Question: I need to locate a subview vertical align middle in a view without hardcode the top value 150 using constraint programmatically. I wish to achieve something like below:

Below is my code so far, Please advise.
'''
import UIKit
class MainViewController: UIViewController {
var viewInner:UIView = UIView()
var viewOuter:UIView = UIView()
override func viewDidLoad() {
super.viewDidLoad()
viewInner.backgroundColor = UIColor.redColor()
viewOuter.backgroundColor = UIColor.purpleColor()
viewOuter.frame = CGRectMake(100, 100, 400, 400)
viewInner.setTranslatesAutoresizingMaskIntoConstraints(false)
let viewsDictionary = ["viewInner":viewInner]
viewOuter.addSubview(viewInner)
self.view.addSubview(viewOuter)
//Add Constraint
var constOuterH = NSLayoutConstraint.constraintsWithVisualFormat("H:|-10-[viewInner(>=200)]-10-|", options: NSLayoutFormatOptions(0), metrics: nil, views: viewsDictionary)
var constOuterV = NSLayoutConstraint.constraintsWithVisualFormat("V:|-150-[viewInner(100)]", options: NSLayoutFormatOptions(0), metrics: nil, views: viewsDictionary)
viewOuter.addConstraints(constOuterH)
viewOuter.addConstraints(constOuterV)
}
}
'''
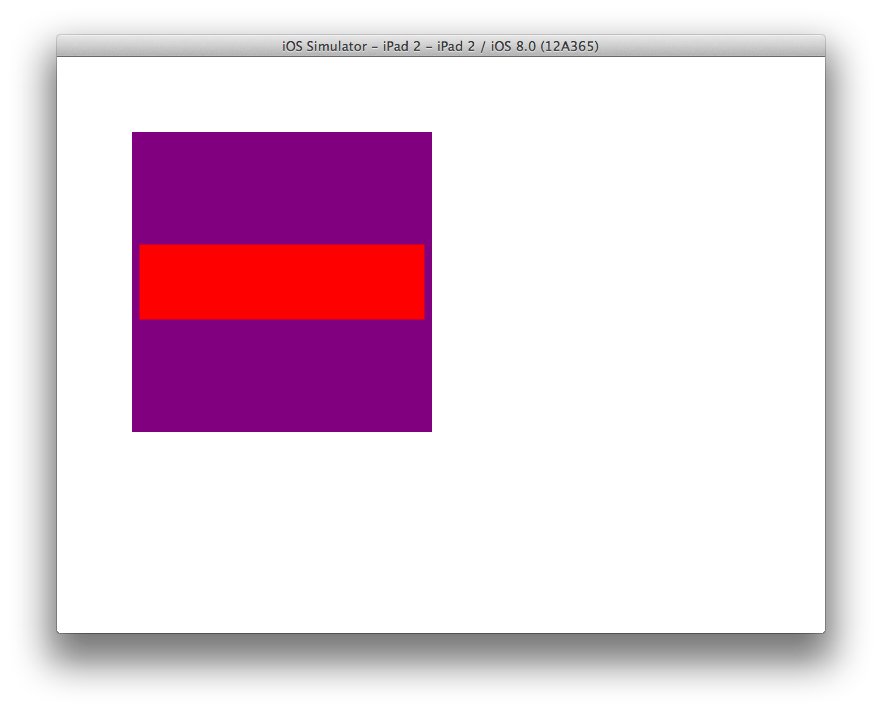
Answer: You need to use the non-visual formatting way of adding constraints:
'''
[self.view addConstraint:[NSlayoutConstraint constraintWithItem:self.viewOuter attribute:NSLayoutAttributeCenterY relateBy:NSLayoutRelationEqual toItem:self.view attribute:NSLayoutAttributeCenterY .......]];
'''
to center align things.
The above type of "relational constraints" (it's what I personally call them) is what I tend to use for specifying relations between two views e.g. center alignment, relative positioning.
Visual Formatting language on the other hand is more useful for pinning views to each other from my own observation.
Here's a demo app:
## ViewController.h
'''
@interface ViewController : UIViewController
@property (nonatomic, strong) UIView *outerView;
@property (nonatomic, strong) UIView *innerView;
@property (nonatomic, strong) NSLayoutConstraint *outerViewHeightConstraint;
@end
'''
## ViewController.m
'''
- (void)viewDidLoad {
[super viewDidLoad];
// Do any additional setup after loading the view, typically from a nib.
[self initViews];
[self initConstraints];
// change height of outerView after 3 seconds
dispatch_after(dispatch_time(DISPATCH_TIME_NOW, (int64_t)(3.0 * NSEC_PER_SEC)), dispatch_get_main_queue(), ^{
[self changeHeight];
});
}
-(void)changeHeight
{
self.outerViewHeightConstraint.constant = 150;
[UIView animateWithDuration:1.0 animations:^{
[self.innerView layoutIfNeeded];
[self.view layoutIfNeeded];
}];
}
-(void)initViews
{
self.outerView = [[UIView alloc] init];
self.outerView.backgroundColor = [UIColor purpleColor];
self.innerView = [[UIView alloc] init];
self.innerView.backgroundColor = [UIColor redColor];
[self.outerView addSubview:self.innerView];
[self.view addSubview:self.outerView];
}
-(void)initConstraints
{
self.outerView.translatesAutoresizingMaskIntoConstraints = NO;
self.innerView.translatesAutoresizingMaskIntoConstraints = NO;
id views = @{
@"outerView": self.outerView,
@"innerView": self.innerView
};
// outer view constraints
[self.view addConstraints:[NSLayoutConstraint constraintsWithVisualFormat:@"H:[outerView(300)]" options:0 metrics:nil views:views]];
[self.view addConstraint:[NSLayoutConstraint constraintWithItem:self.outerView attribute:NSLayoutAttributeCenterX relatedBy:NSLayoutRelationEqual toItem:self.view attribute:NSLayoutAttributeCenterX multiplier:1.0 constant:0.0]];
[self.view addConstraint:[NSLayoutConstraint constraintWithItem:self.outerView attribute:NSLayoutAttributeCenterY relatedBy:NSLayoutRelationEqual toItem:self.view attribute:NSLayoutAttributeCenterY multiplier:1.0 constant:0.0]];
// give outerView a default height e.g. 300
// note we can animate the height of outerview later using this var
self.outerViewHeightConstraint = [NSLayoutConstraint constraintWithItem:self.outerView attribute:NSLayoutAttributeHeight relatedBy:NSLayoutRelationEqual toItem:nil attribute:NSLayoutAttributeHeight multiplier:1.0 constant:300.0];
[self.view addConstraint:self.outerViewHeightConstraint];
// inner view constraints
[self.outerView addConstraints:[NSLayoutConstraint constraintsWithVisualFormat:@"H:|-10-[innerView]-10-|" options:0 metrics:nil views:views]];
[self.outerView addConstraints:[NSLayoutConstraint constraintsWithVisualFormat:@"V:[innerView(50)]" options:0 metrics:nil views:views]];
[self.outerView addConstraint:[NSLayoutConstraint constraintWithItem:self.innerView attribute:NSLayoutAttributeCenterX relatedBy:NSLayoutRelationEqual toItem:self.outerView attribute:NSLayoutAttributeCenterX multiplier:1.0 constant:0.0]];
[self.outerView addConstraint:[NSLayoutConstraint constraintWithItem:self.innerView attribute:NSLayoutAttributeCenterY relatedBy:NSLayoutRelationEqual toItem:self.outerView attribute:NSLayoutAttributeCenterY multiplier:1.0 constant:0.0]];
}
'''
After running the app for 3 seconds, you'll see the outer view (purple view) shrink in height while the red inner view remains centered within the purple view and maintains its height.

You can also rotate the view too.